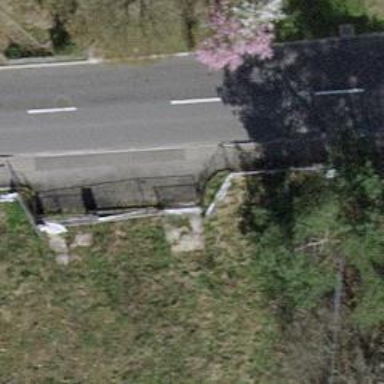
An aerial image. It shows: Gate.